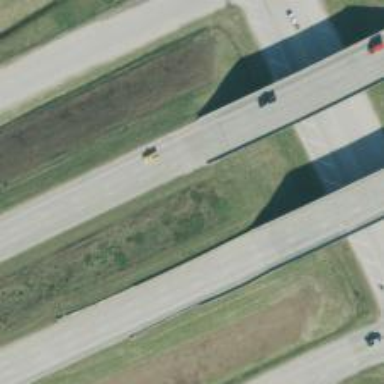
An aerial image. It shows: Bridge over motorway.